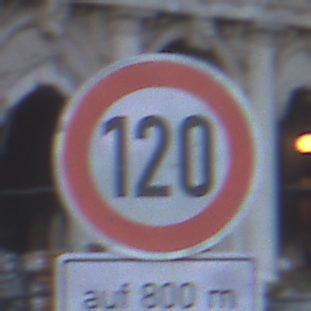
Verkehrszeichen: Geschwindigkeit120
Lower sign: LaengeEinerStrecke5
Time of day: Dawn
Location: Outdoor (Urban)
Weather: Clear
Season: NotSpecified
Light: Natural